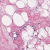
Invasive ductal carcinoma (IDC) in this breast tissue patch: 0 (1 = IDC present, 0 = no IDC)